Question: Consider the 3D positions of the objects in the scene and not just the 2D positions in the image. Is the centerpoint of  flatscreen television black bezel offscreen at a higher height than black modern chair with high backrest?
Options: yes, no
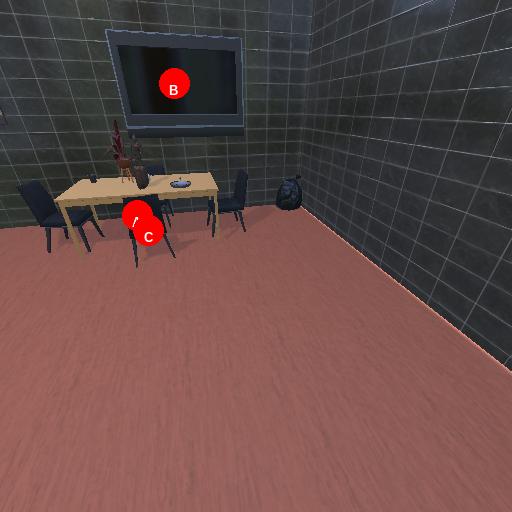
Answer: yes